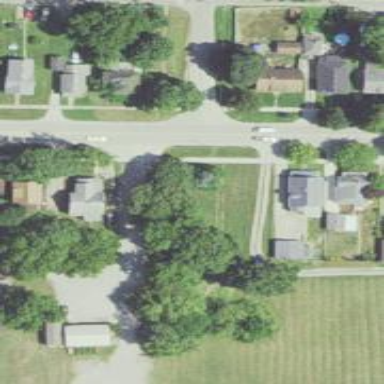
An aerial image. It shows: Residential road.